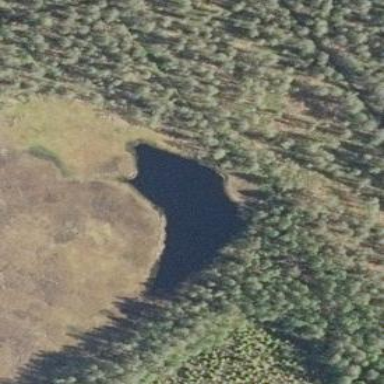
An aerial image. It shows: Serene lake surrounded by nature.